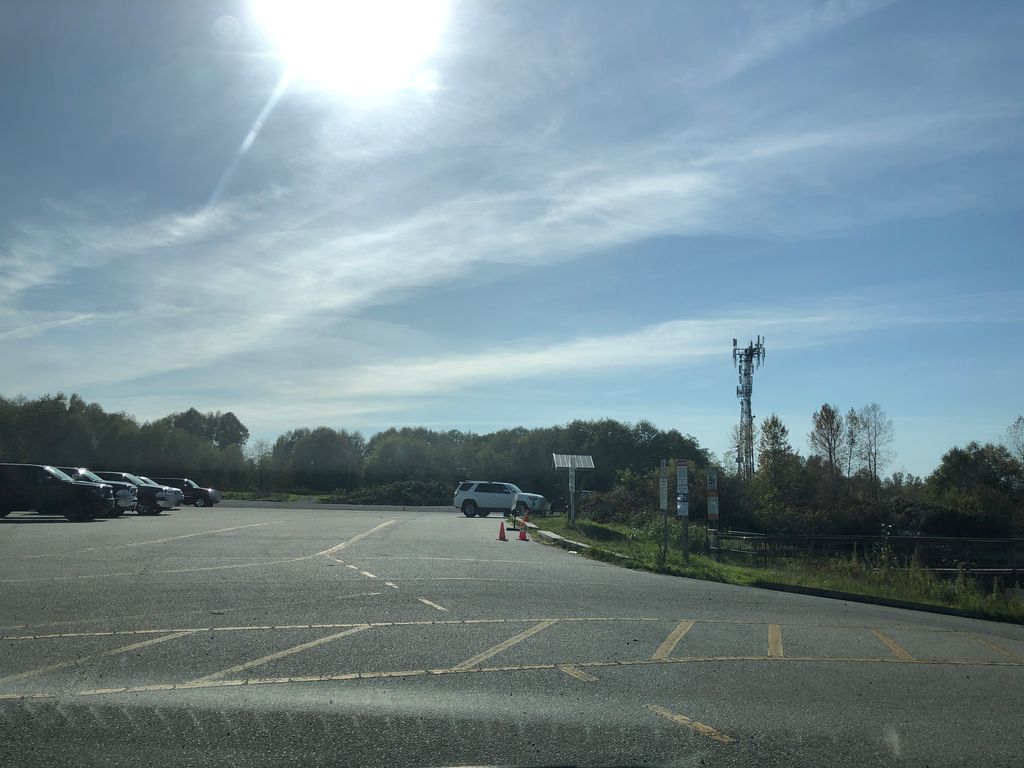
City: vancouver